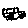
Label: car